Question: I have to write JavaScript code for a web page to display some data after fetching it from database(using php/mysql). I have two divs (for results), one textfield (for entering parameter) and one button on your html page. Once clicked on the button, I need to call a ajax function which will ultimately make a request for php page on the server. The results will be passed to the client and will be used to dynamically change the contents of the divisions on the html page. You will populate one division with one type of data, other with the remaining data. I am looking to implement this using AJAX technology, PHP and DBMS.
I do not wish to use jquery.
I am looking for some help with the Javascript code.
'''
<script>
function fetchData() {
var yr = document.getElementById('entry').value;
if (yr.length==0) {
document.getElementById("result1").innerHTML="";
document.getElementById("result2").innerHTML="";
return;
}
var xmlhttp=new XMLHttpRequest();
xmlhttp.onreadystatechange=function()
{
if (xmlhttp.readyState==4 && xmlhttp.status==200)
{
var content = xmlhttp.responseText;
if (content == "%<searchword>%")
document.getElementById("result1").innerHTML = content;
else
document.getElementById("result2").innerHTML = content;
}
}
xmlhttp.open("GET","db.php?q="+ yr ,true);
xmlhttp.send();
}
</script>
'''
'''
<body>
<form>
Enter year: <input type="text" id="entry" />
<input type="button" value="check here" onclick="fetchData()" />
</form>
<div id="result1">result 1 here</div>
<div id="result2"> result 2 here</div>
</body>
'''

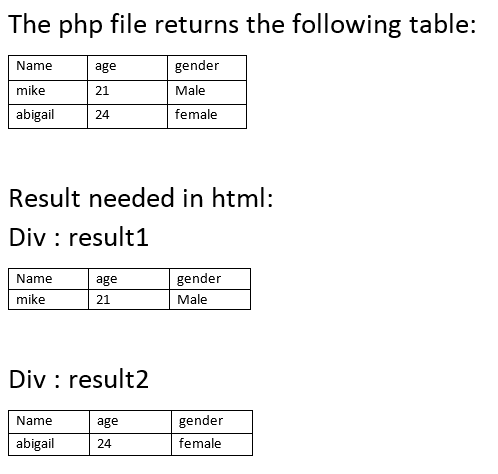
Answer: If you want to test whether the table contains '$<searchword>%', use '.indexOf()'
'''
xmlhttp.onreadystatechange=function() {
if (xmlhttp.readyState==4 && xmlhttp.status==200) {
var content = xmlhttp.responseText;
if (content.indexOf("%<searchword>%") != -1) {
document.getElementById("result1").innerHTML = content;
} else {
document.getElementById("result2").innerHTML = content;
}
}
}
'''